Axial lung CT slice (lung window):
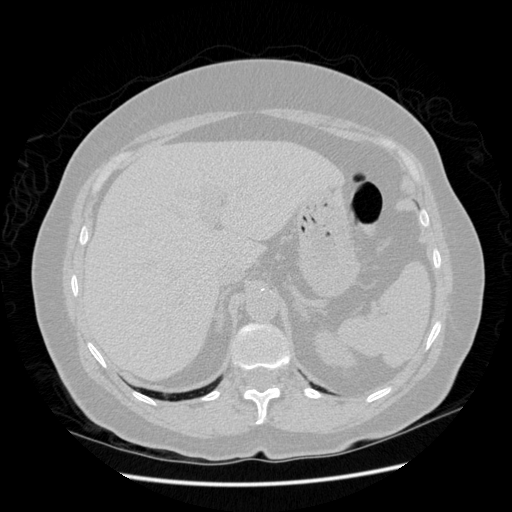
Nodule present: no